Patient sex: M
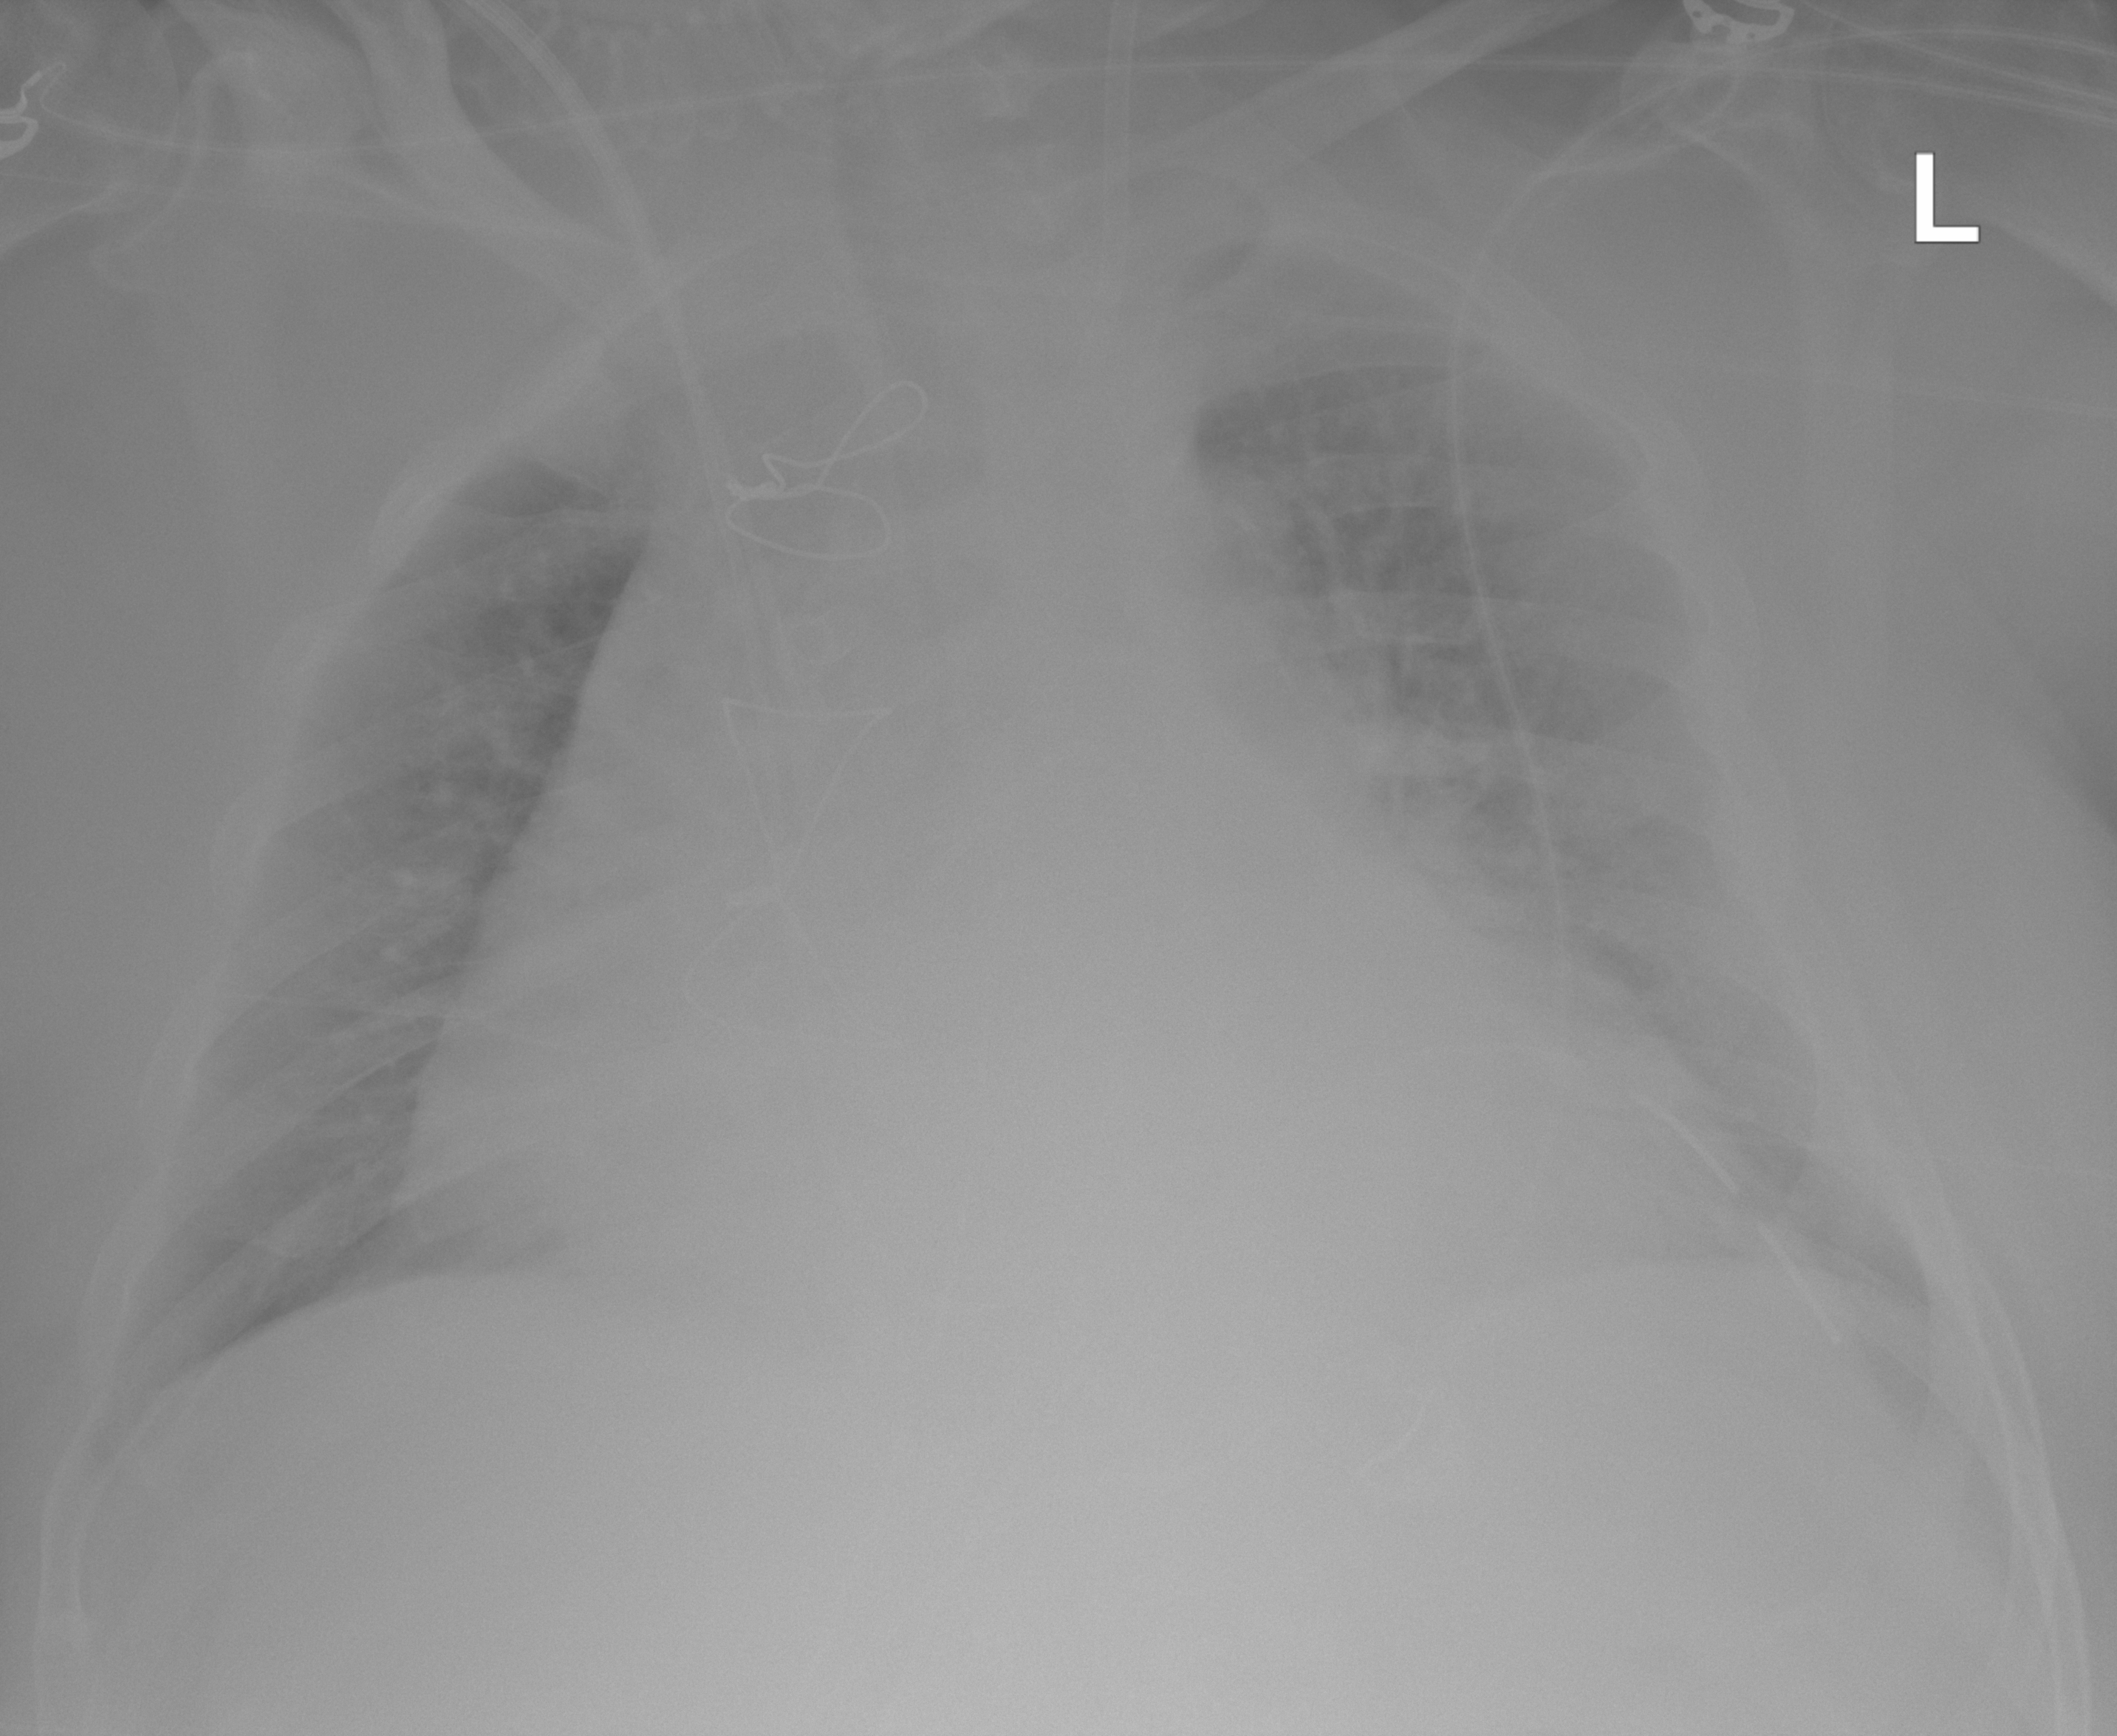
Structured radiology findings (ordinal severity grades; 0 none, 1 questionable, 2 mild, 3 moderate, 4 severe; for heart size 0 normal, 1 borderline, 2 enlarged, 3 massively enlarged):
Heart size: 2
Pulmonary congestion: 3
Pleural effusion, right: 2
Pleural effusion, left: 2
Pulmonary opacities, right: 2
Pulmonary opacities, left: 2
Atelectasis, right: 0
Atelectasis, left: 0